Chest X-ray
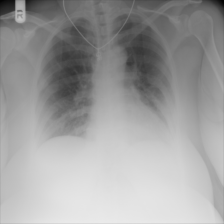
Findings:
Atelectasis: negative
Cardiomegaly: negative
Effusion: negative
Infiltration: negative
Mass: negative
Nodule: negative
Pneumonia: negative
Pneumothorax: negative
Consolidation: negative
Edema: negative
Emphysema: negative
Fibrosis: negative
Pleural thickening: negative
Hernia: negative